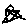
Label: star